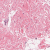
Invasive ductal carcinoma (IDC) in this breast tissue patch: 0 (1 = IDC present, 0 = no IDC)